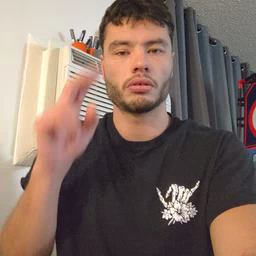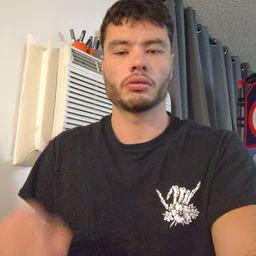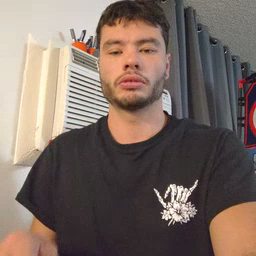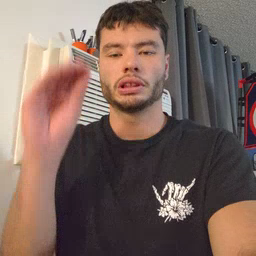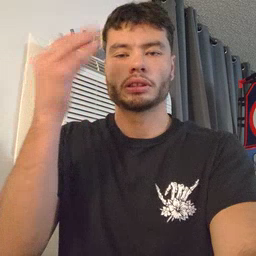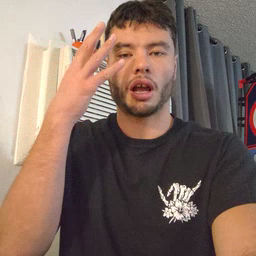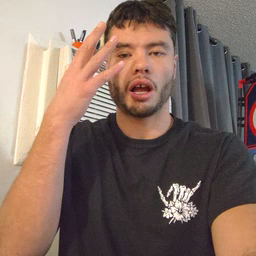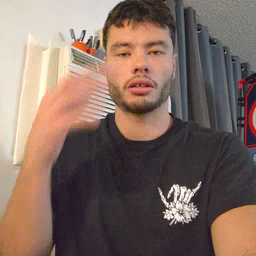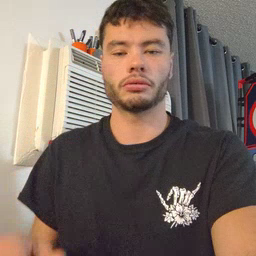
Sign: sun